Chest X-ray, AP view. Patient: 44 years old, sex F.
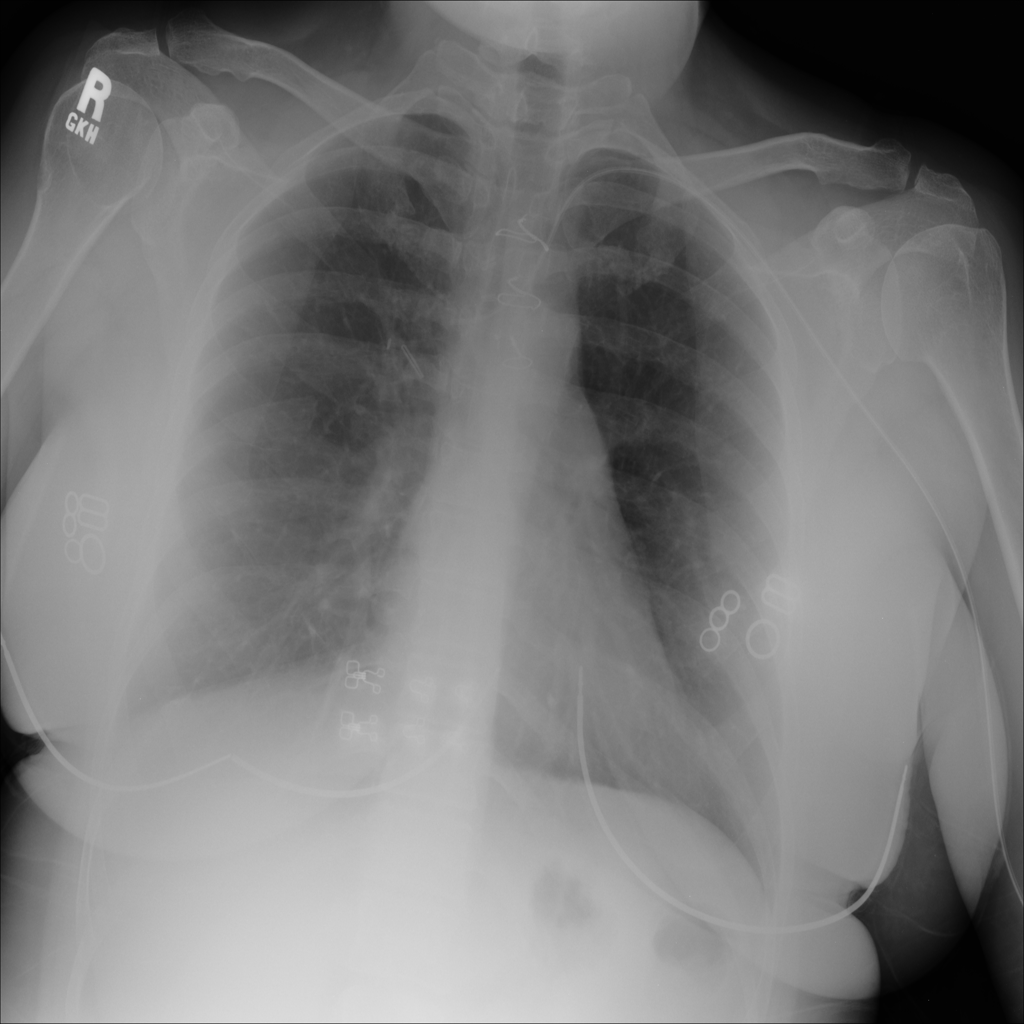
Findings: No Finding